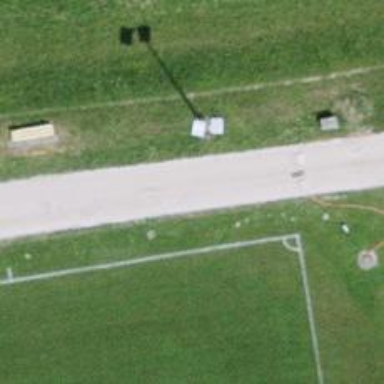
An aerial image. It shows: Service road with unpaved surface.